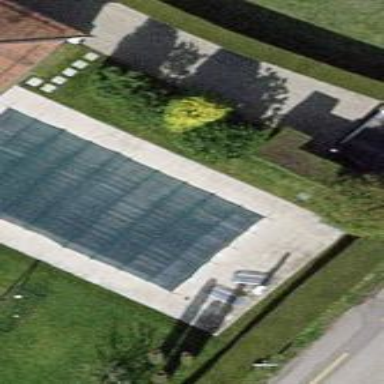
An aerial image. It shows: Outdoor swimming pool on leisure land.